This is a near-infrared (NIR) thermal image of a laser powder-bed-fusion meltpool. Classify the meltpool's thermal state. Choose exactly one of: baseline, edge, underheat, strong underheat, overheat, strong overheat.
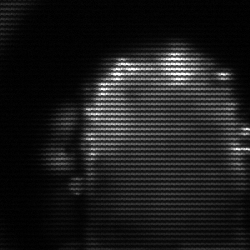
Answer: baseline